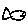
Label: fish